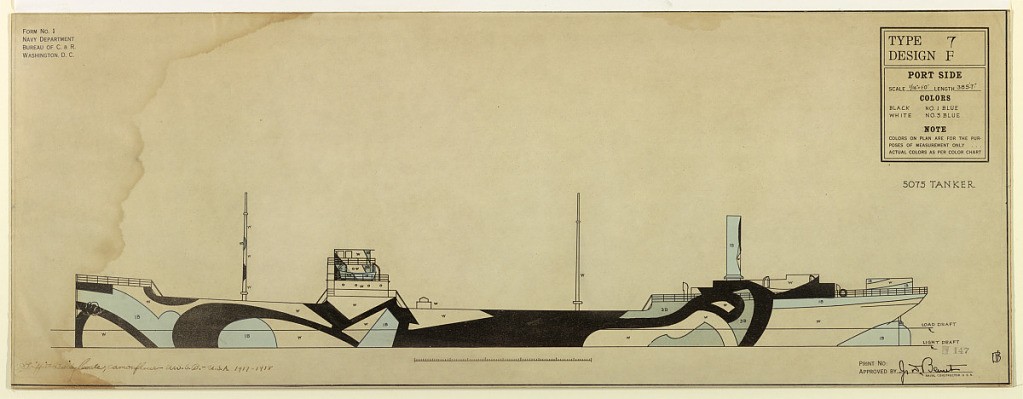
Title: Port Side of 5075 Tanker, Showing Camouflage
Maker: Griffith Baily Coale, American, 1890–1950
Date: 1917–18
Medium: Color lithograph on paper, laid down on cardboard
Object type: Print
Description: The ship faces left. Arc camouflage. Specifications given in box, upper right. Approved, lower right.